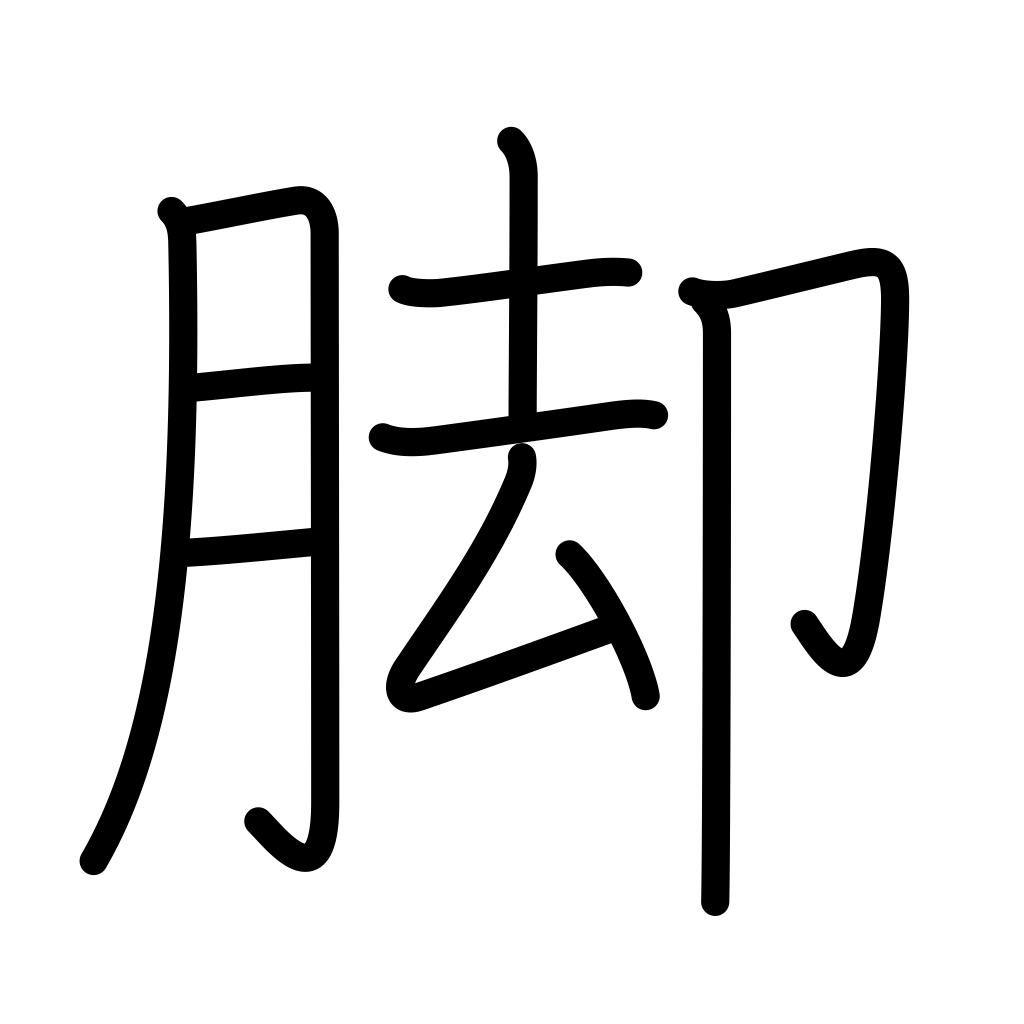
Meaning: skids, leg, undercarriage, lower part, base